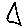
Label: triangle